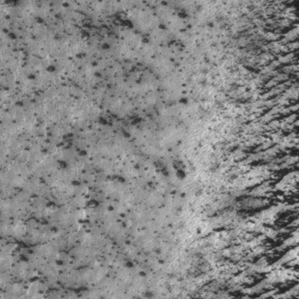
Label: frost